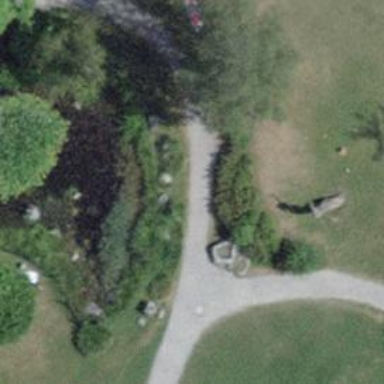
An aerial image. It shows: Beautiful fountain.